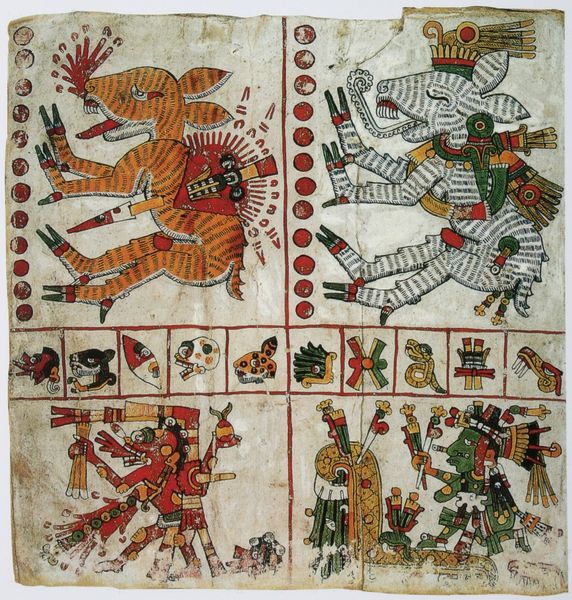
Titel: Blatt aus dem Codex Borgia
Standort: Rom
Institution: Biblioteca Apostolica Vaticana
Schlagwörter: blau, gott, kampf, kopf, weiß, gelb, grün, braun, bunt, grau, köpfe, orange, schmuck, schwarz, zeichen, zeichnung, rot, tier, tiere, tuch, malerei, muster, ornament, tanz, teppich, band, messer, schädel, tot, felder, figur, gold, stoff, krone, ohren, boot, kreis, hase, fell, hufe, sattel, papier, abstrakt, farbe, formen, grafik, graphik, linien, amerika, figuren, bordüre, symmetrie, ornamente, wandmalerei, gestreift, streifen, exotisch, striche, punkte, vier, maske, buch, kreuz, rechteck, religion, linie, scheiben, druck, schraffur, illustration, schwert, waffen, kreise, schlange, kugel, kugeln, pergament, wappen, totenkopf, fuchs, gut, götter, leder, nüstern, zunge, krieger, fabelwesen, struktur, priester, macht, töten, gottheit, totenschädel, pfeil, ziege, ungeheuer, zungen, drache, pfeile, schamane, volkskunst, insignien, symbole, elefant, indianisch, untier, marionette, teilung, zauberer, mexiko, masken, indianer, schlecht, luchs, zauber, kultur, embleme, indisch, inka, maya, südamerika, azteken, aztekisch, ethnografie, götzen, strichelung, zebra, ethnologie, mittelamerika, gätter, inkas, aztken, feern, götterfiguren, mayas, mexikanisch, schamanen, streifentier, tolteken, vierfüßer, känguru, känguruh, buddistisch, aztek, fedrn